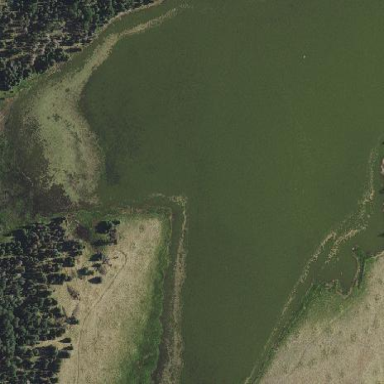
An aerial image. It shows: Reservoir of natural water.